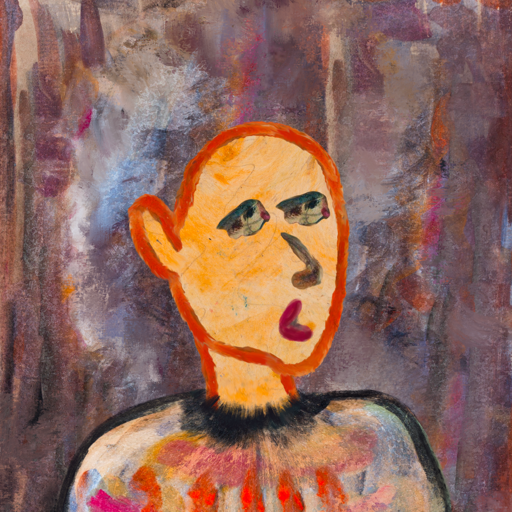
Background: Hypocrite, Head And Neck Side: Experience, Face Side: Pipe, Bust: Childish, Hair Side: Blank, Head Accessory: Blank, Second Necklace: Blank, Necklace: Blank, Baby: Blank